A scalogram of one vibration snapshot from a rotating bearing is shown, computed with a continuous wavelet transform. What is the most likely bearing condition (normal, inner_race, outer_race, ball)?
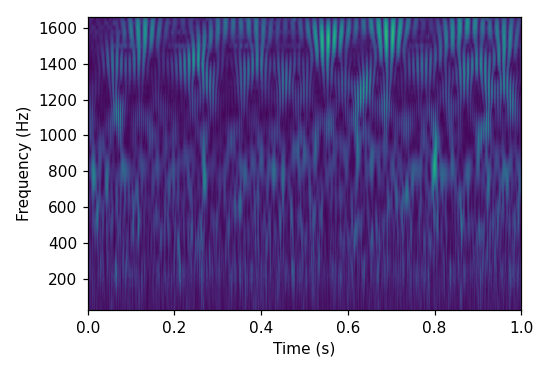
Answer: normal